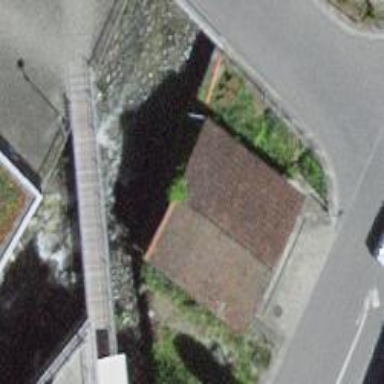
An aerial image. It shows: Garage building.